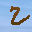
Label: 2